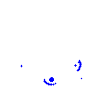
Particle: electron